Question: please visit <URL>
here you can see as in below image :

I want to hide the empty spaces present between "Text1", "Textfield" & "check" button.
also empty spaces present between 2 horizontal lines.
I want to display "check" button right next to Text field".
i tried using "'position : relative ; right: 200px;' "
but it affected on other parts of the page.
'''
.block-check-delivery .block-title strong {background-image:none; font-size: 11px;}
.block-check-delivery .block-content {padding:0 10px; }
.block-check-delivery .button {float: right;}
.block-check-delivery input{width: 107px;}
'''
i want to display like this :
<URL>
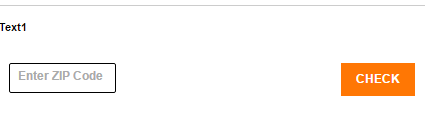
Answer: '''
<div class="block-title" style="
display: inline-block;
">
<strong><span>Check Availability at</span></strong>
</div>
<div class="block-content" style="
display: inline-block;
vertical-align: middle;
">
<br>
<input name="zipcode" size="17" type="text" id="zipcode" value="" maxlength="10" class="input-text" placeholder="Enter ZIP Code">
<button type="button" name="zip-check" title="Check" class="button" id="zip-check"><span>Check</span></button>
<div id="delivery-message"></div>
<div id="delivery-html"></div>
<br>
</div>
'''
Does your requirement<URL>